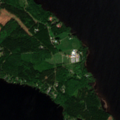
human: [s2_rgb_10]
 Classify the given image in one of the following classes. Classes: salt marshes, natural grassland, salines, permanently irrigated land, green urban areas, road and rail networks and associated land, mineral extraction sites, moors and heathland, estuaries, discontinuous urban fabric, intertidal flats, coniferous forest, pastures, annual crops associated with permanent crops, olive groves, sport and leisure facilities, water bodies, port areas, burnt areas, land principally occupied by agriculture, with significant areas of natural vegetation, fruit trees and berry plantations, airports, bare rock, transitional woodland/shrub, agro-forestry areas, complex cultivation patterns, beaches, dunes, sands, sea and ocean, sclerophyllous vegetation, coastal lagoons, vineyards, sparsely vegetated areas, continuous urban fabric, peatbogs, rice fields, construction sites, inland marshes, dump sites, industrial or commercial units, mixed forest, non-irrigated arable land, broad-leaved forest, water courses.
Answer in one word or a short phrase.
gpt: broad-leaved forest, mixed forest, water bodies